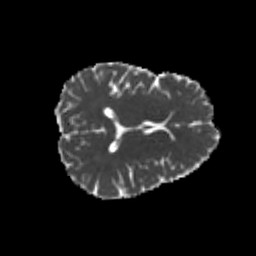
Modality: MD
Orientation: axial
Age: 20
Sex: female
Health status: healthy
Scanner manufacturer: philips
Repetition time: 7.393 s
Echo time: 0.08599 s